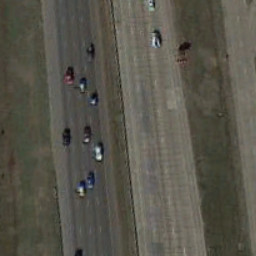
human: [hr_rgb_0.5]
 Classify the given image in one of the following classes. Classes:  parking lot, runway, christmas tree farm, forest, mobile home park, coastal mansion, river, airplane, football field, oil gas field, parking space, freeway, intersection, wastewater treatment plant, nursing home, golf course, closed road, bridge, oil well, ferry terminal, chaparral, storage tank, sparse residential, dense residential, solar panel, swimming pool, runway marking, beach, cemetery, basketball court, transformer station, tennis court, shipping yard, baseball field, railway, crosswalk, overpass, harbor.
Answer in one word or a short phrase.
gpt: freeway